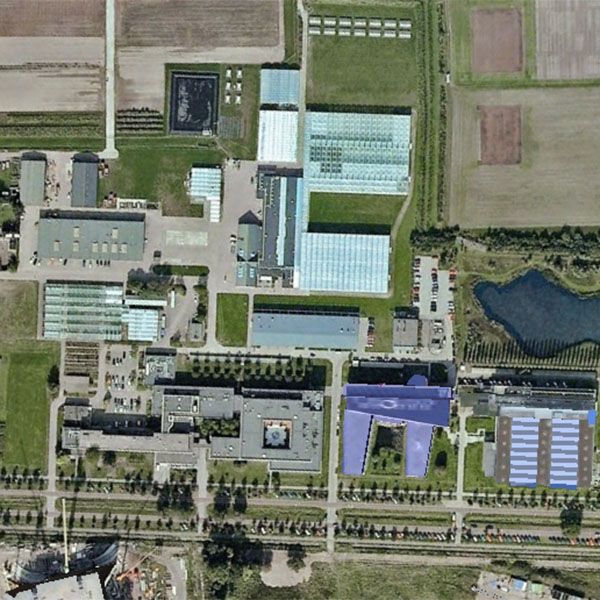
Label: School